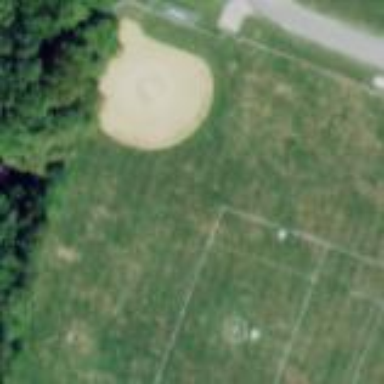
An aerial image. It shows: Baseball pitch for leisure land.